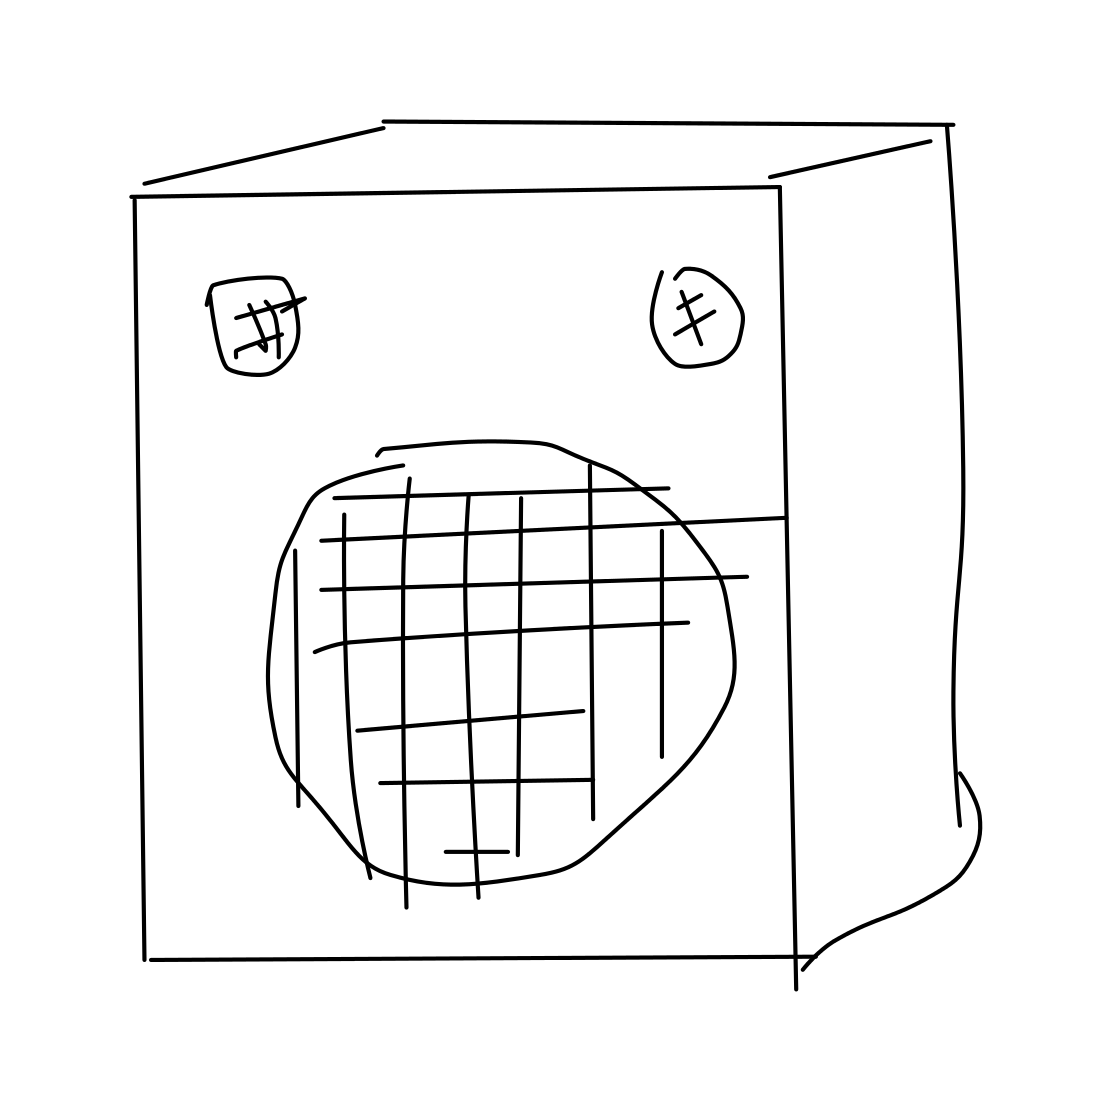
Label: loudspeaker